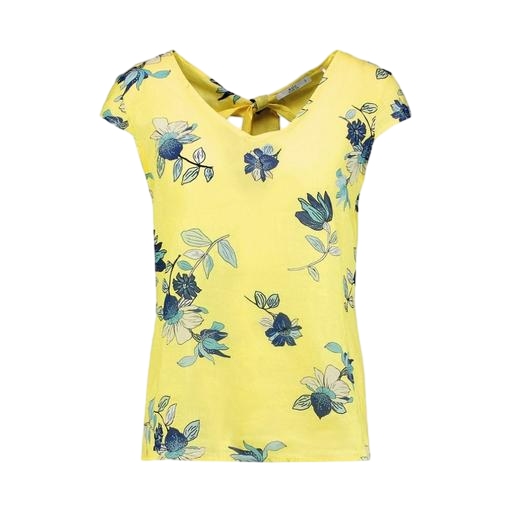
yellow floral-print top, multicolor floral-print t-shirt only macy, yellow floral strappy v-neck top, white background